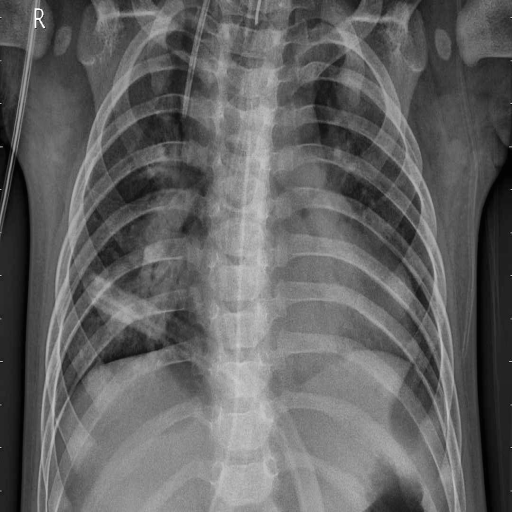
Finding: PNEUMONIA